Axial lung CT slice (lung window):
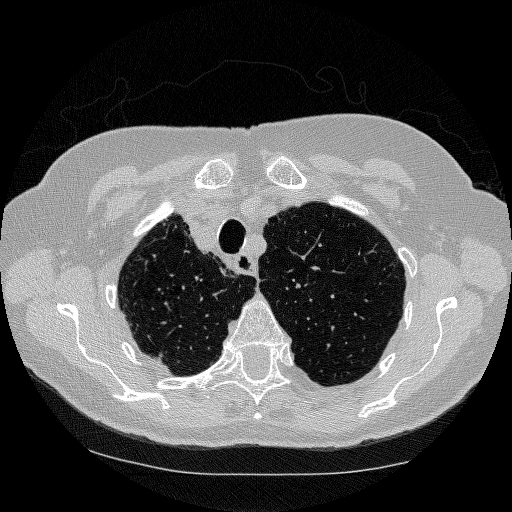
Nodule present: no